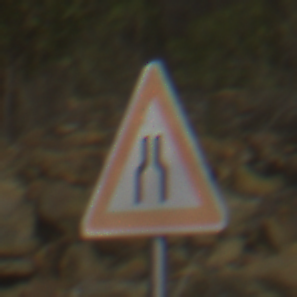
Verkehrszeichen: VerengteFahrbahn
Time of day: MorningAfternoon
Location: Outdoor (RoadRail)
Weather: PartlyCloudy
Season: NotSpecified
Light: Natural